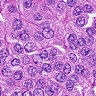
Metastatic tissue present: yes